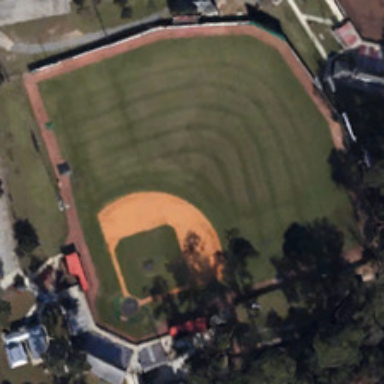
Some green trees are near a baseball field .